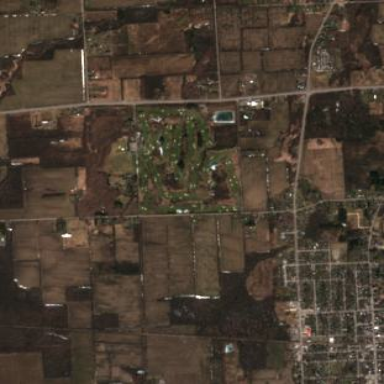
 place for golfing and leisure activities."